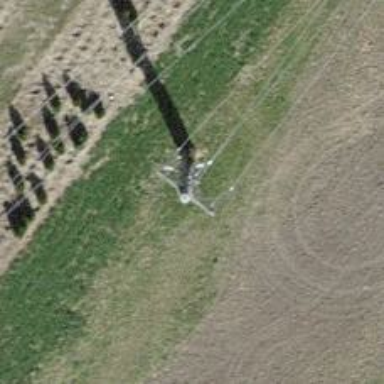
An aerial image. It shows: Power tower.